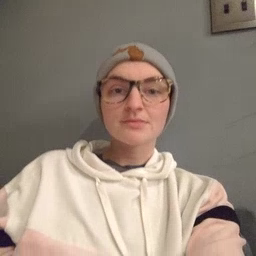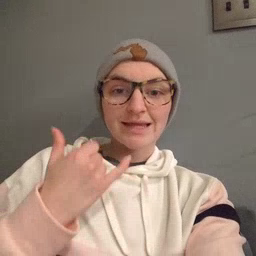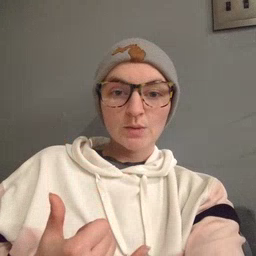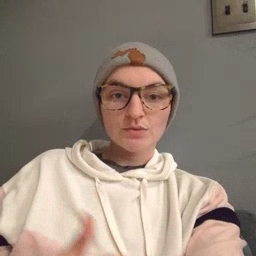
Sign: now